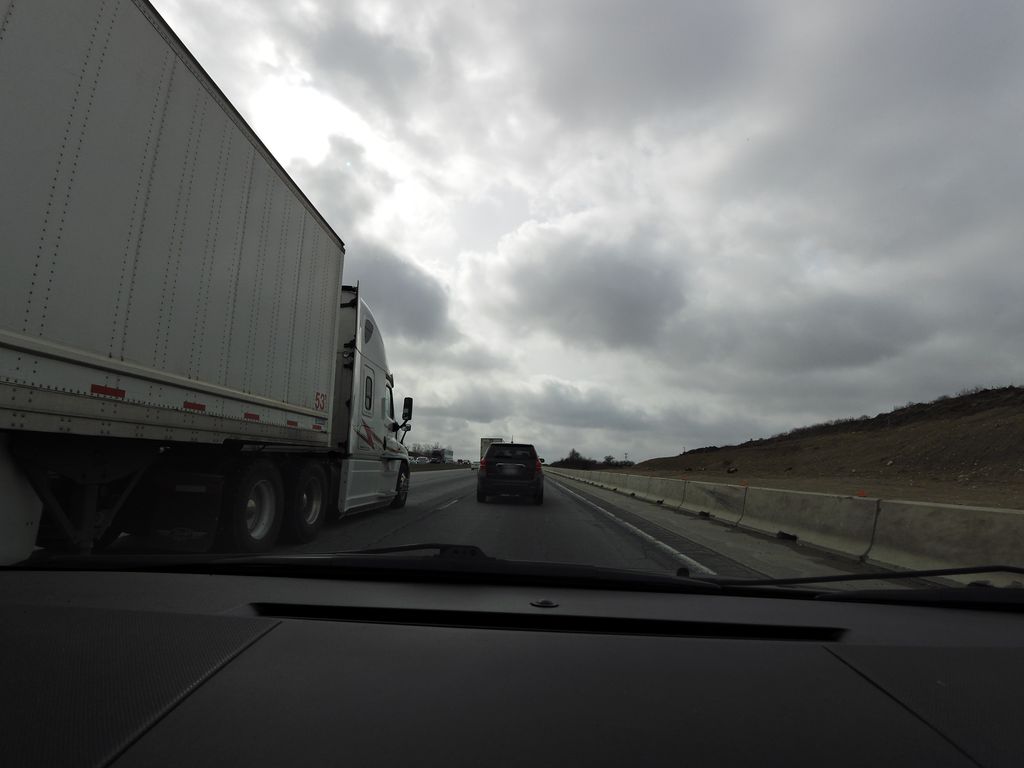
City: kitchener-waterloo